Question:
-
I'm using Java (Android Studio) to make the application. Using an AsyncTask I'm downloading a .dat file from a URL.
Here is the AsyncTask class
'''
private class DownloadFileFromURL extends AsyncTask<String, String, String> {
/**
* Before starting background thread Show Progress Bar Dialog
* */
@Override
protected void onPreExecute() {
super.onPreExecute();
showDialog(progress_bar_type);
}
/**
* Downloading file in background thread
* */
@Override
protected String doInBackground(String... f_url) {
int count;
try {
URL url = new URL(f_url[0]);
URLConnection conection = url.openConnection();
conection.connect();
// this will be useful so that you can show a typical 0-100%
// progress bar
int lenghtOfFile = conection.getContentLength();
// download the file
InputStream input = new BufferedInputStream(url.openStream(),
8192);
// Output stream
OutputStream output = new FileOutputStream(Environment
.getExternalStorageDirectory().toString()
+ "/test.dat");
//OutputStream output = openFileOutput("test.dat", Context.MODE_PRIVATE);
byte data[] = new byte[1024];
long total = 0;
while ((count = input.read(data)) != -1) {
total += count;
// publishing the progress....
// After this onProgressUpdate will be called
publishProgress("" + (int) ((total * 100) / lenghtOfFile));
// writing data to file
output.write(data, 0, count);
}
// flushing output
output.flush();
// closing streams
output.close();
input.close();
System.out.println("DONE!");
} catch (Exception e) {
Log.e("Error: ", e.getMessage());
}
return null;
}
/**
* Updating progress bar
* */
protected void onProgressUpdate(String... progress) {
// setting progress percentage
pDialog.setProgress(Integer.parseInt(progress[0]));
}
/**
* After completing background task Dismiss the progress dialog
* **/
@Override
protected void onPostExecute(String file_url) {
// dismiss the dialog after the file was downloaded
dismissDialog(progress_bar_type);
}
}
'''
Permissions are
'''
<uses-permission android:name="android.permission.INTERNET" />
<uses-permission android:name="android.permission.ACCESS_NETWORK_STATE" />
<uses-permission android:name="android.permission.WRITE_EXTERNAL_STORAGE"/>
<uses-permission android:name="android.permission.WRITE_INTERNAL_STORAGE"/>
<uses-permission android:name="android.permission.READ_EXTERNAL_STORAGE" />
'''
If any more information is needed, please reply.
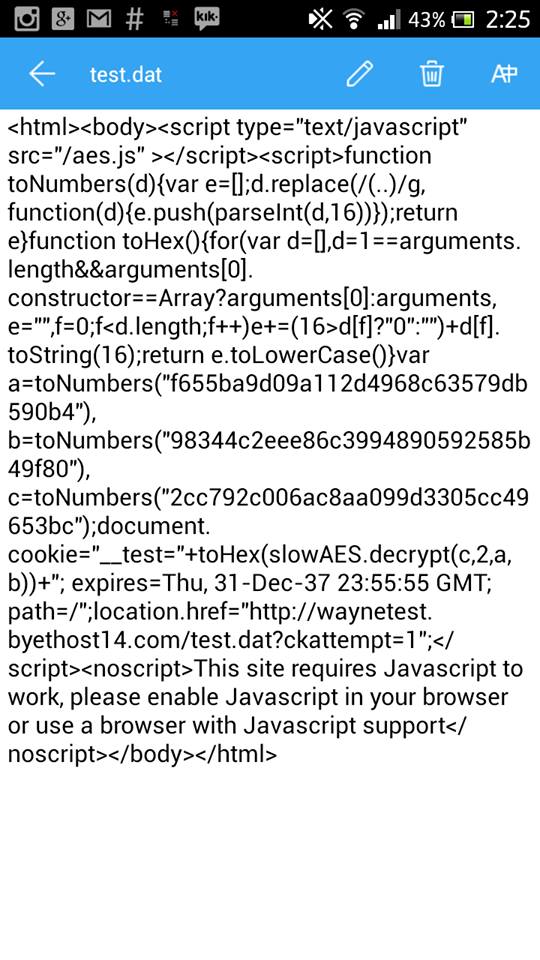
Answer: If you read the output that you got, the Web page that you are trying to load requires JavaScript to run. Either you have the wrong URL, or the JavaScript is a key part of generating your desired '.dat' file. I recommend contacting the people who run the site and ask them what the proper way is to get this '.dat' file from something other than a Web browser.
Also note that Android does not have a 'WRITE_INTERNAL_STORAGE' permission.